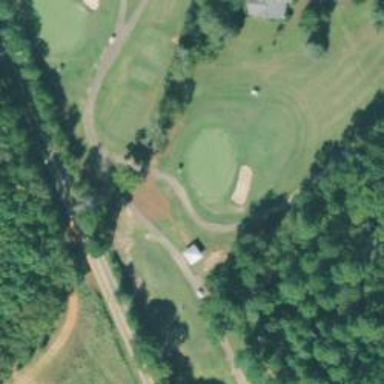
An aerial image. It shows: Path used for both walking and golf.